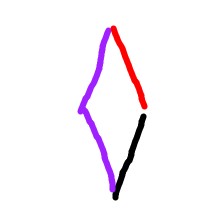
Shape: rhombus